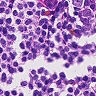
Metastatic tissue present: no